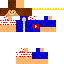
A male human skin with medium skin, wearing brown long hair dressed in a blue hoodie and red pants, featuring a closed mouth.